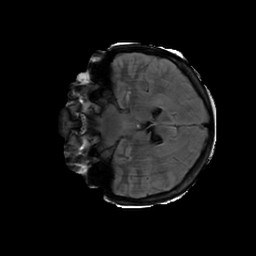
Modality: FLAIR
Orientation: coronal
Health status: ill
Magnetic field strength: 3 T